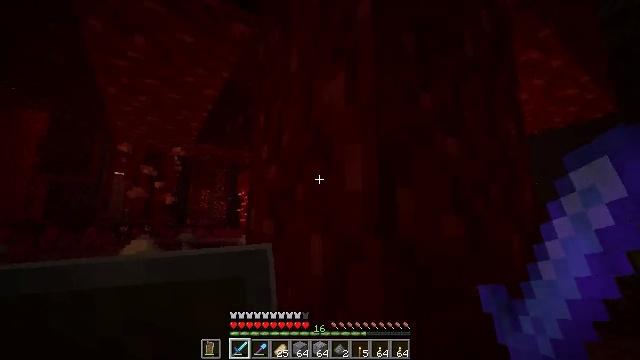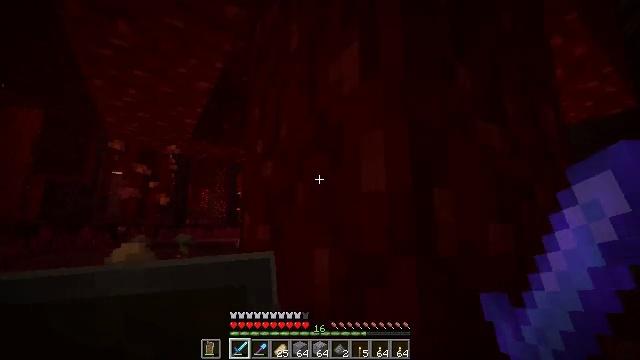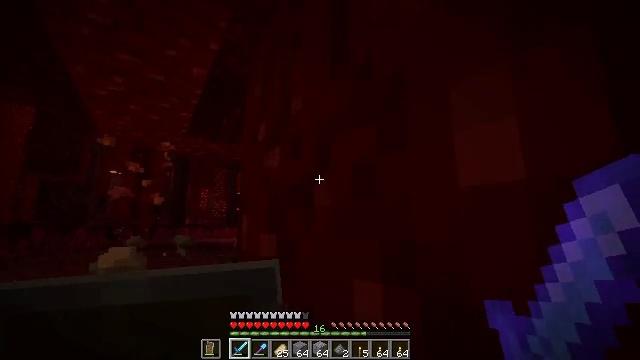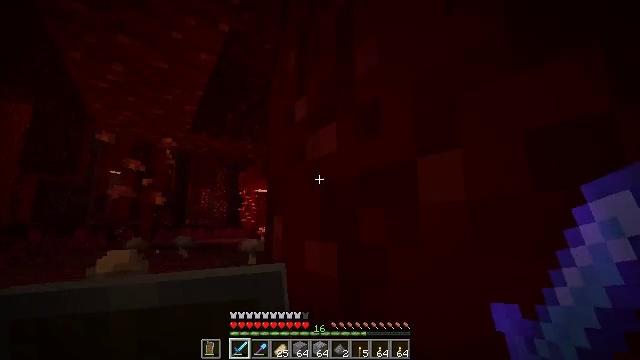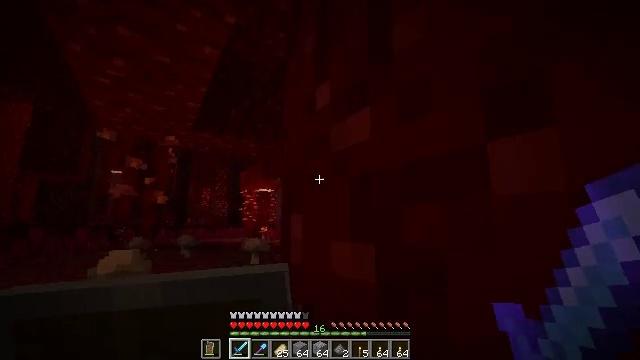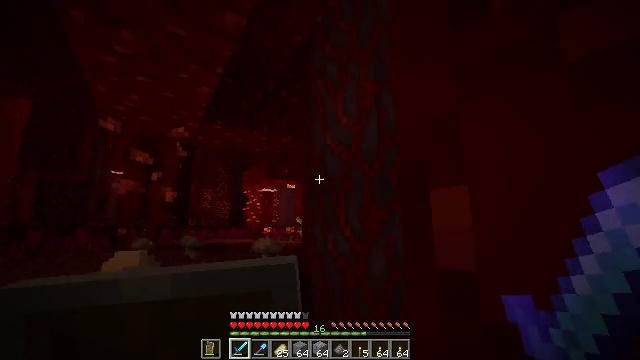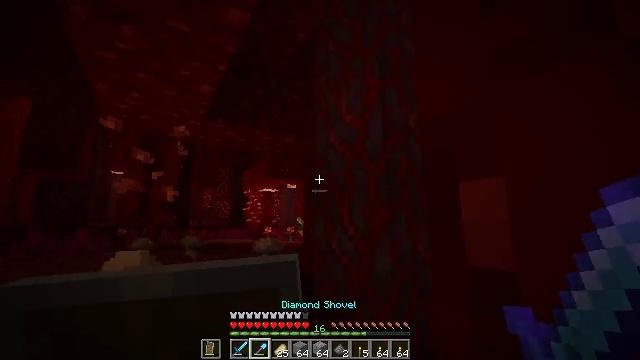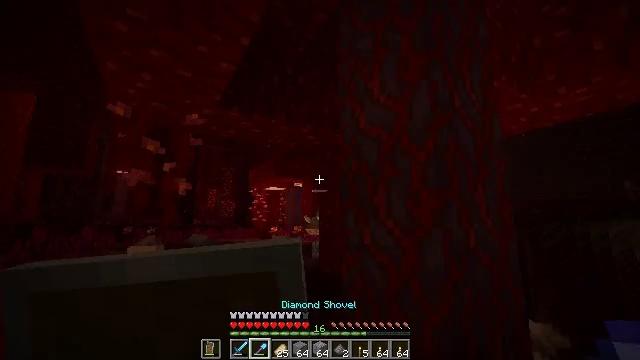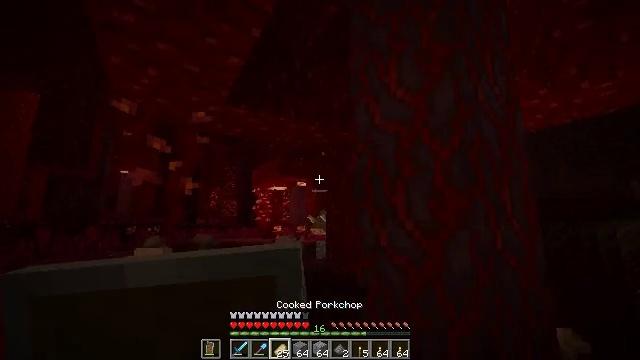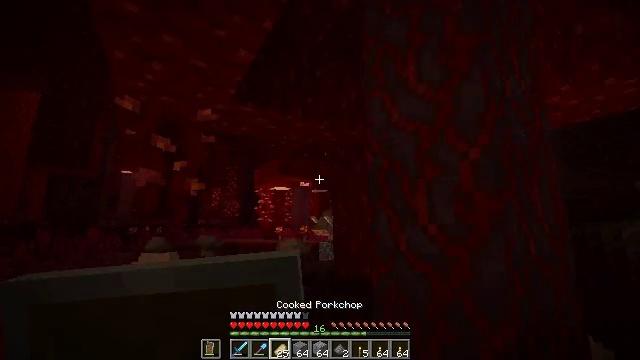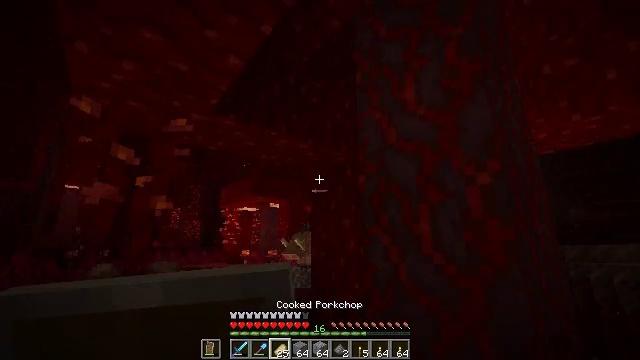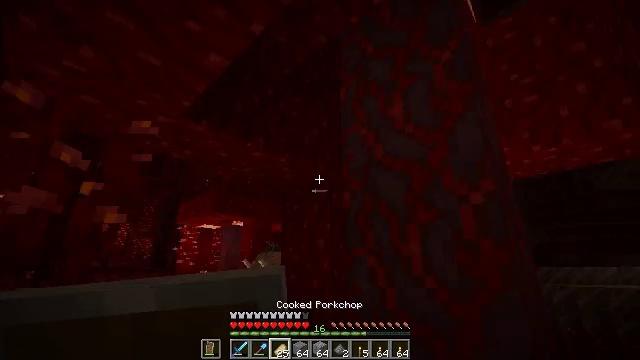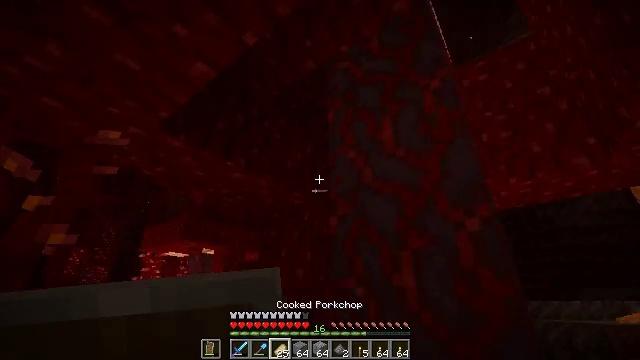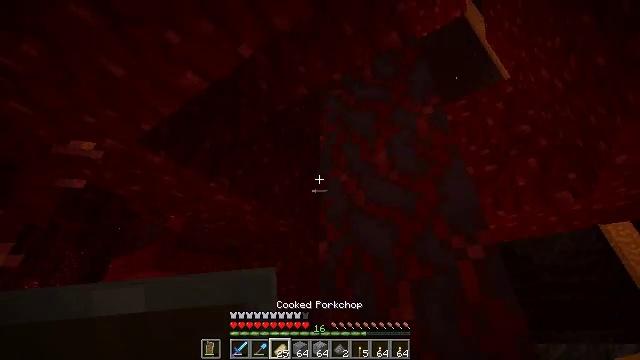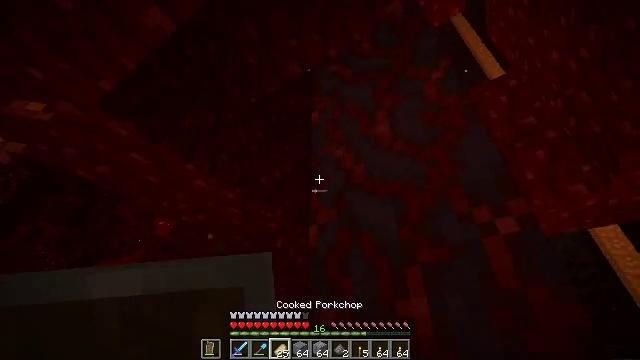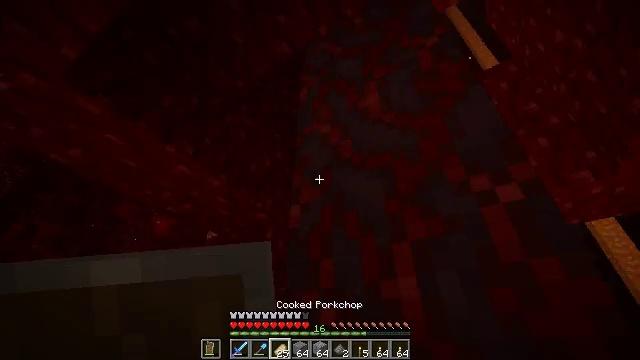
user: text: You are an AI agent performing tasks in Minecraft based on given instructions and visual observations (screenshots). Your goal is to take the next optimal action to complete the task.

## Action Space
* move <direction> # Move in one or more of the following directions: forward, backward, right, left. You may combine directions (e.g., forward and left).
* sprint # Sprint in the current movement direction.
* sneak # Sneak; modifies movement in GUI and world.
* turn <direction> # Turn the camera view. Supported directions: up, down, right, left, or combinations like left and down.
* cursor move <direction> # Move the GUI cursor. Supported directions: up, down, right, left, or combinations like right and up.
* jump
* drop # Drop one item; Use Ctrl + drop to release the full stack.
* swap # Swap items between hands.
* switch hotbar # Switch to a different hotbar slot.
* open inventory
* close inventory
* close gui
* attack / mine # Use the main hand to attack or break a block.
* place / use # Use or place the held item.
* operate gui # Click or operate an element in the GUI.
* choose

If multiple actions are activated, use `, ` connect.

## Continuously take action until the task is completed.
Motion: motion action
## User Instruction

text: Collect the nether wart block for decoration.
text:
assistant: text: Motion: move forward
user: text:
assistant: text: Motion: move forward
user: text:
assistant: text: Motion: move forward
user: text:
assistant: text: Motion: move forward and move left
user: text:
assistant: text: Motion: move forward and move left
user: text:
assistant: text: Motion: move forward and move left
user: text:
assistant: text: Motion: move forward and move left
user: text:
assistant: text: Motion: move forward and move left
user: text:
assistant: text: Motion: move forward and move left
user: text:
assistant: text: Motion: move forward and move left, turn right and up
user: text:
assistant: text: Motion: move forward, turn right and up
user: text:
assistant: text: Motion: move forward, turn right and up
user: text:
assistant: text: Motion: move forward, turn right and up
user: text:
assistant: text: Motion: move forward and move right, turn right and up
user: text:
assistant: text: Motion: move forward and move right
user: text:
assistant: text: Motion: move forward and move right
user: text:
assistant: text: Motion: move right
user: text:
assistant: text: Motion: move right, turn right and up
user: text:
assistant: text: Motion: move right, turn right and up
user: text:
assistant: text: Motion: turn right and up, switch to hotbar 1
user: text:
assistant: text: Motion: turn right and up, switch to hotbar 1
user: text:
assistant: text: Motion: move right, turn left and up, switch to hotbar 1
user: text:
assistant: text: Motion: move right, turn left
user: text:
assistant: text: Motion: move right, turn left
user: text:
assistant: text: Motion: move right, turn right
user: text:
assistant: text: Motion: turn right
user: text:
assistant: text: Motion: turn left and up
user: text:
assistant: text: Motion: turn left and up
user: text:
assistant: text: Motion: turn left and up
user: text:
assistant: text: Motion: turn left and down, attack / mine